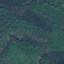
Label: Forest